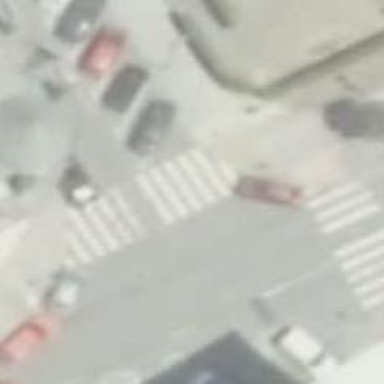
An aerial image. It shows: Uncontrolled zebra crossing on the road.